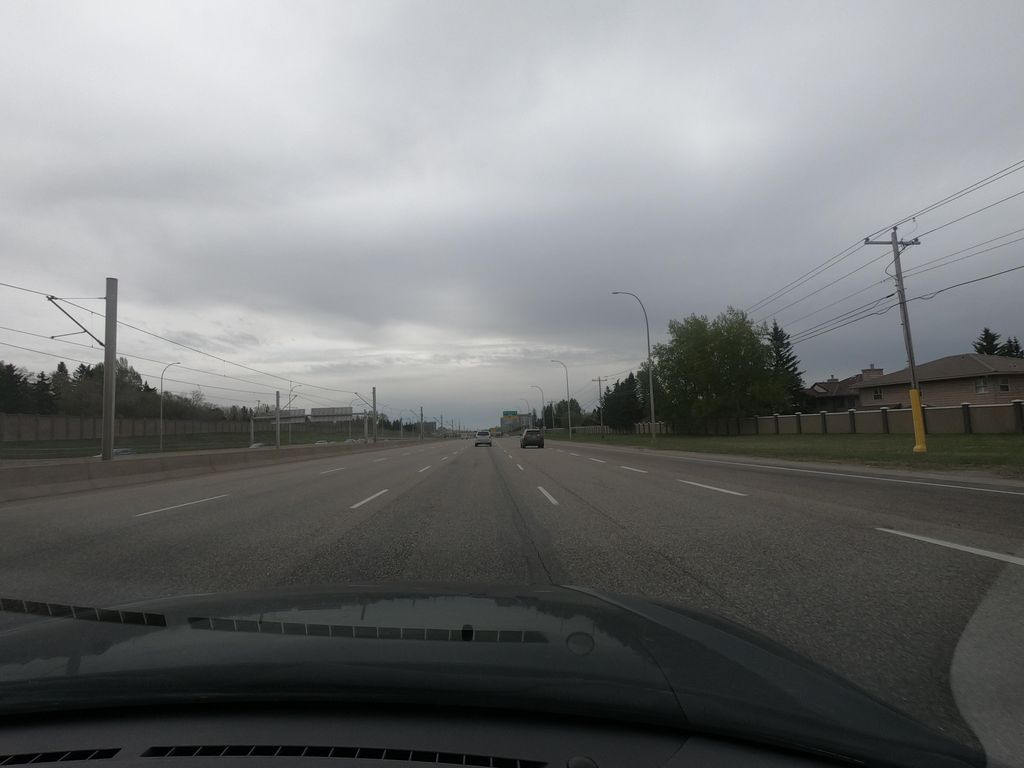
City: calgary